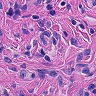
Metastatic tissue present: yes